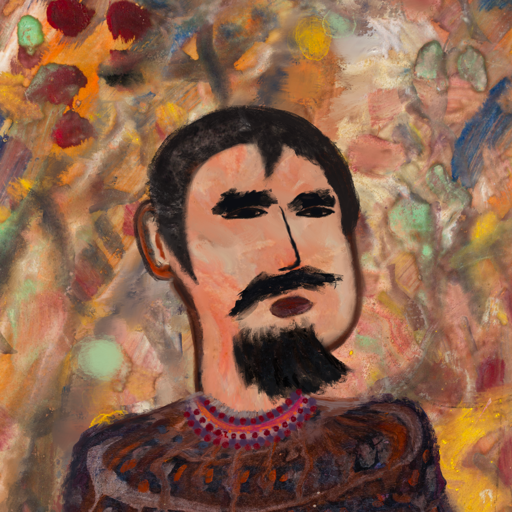
Background: Mother_And_Son_Mother, Head And Neck Side: Roy_Bahadur, Face Side: Mosgoul, Bust: Hypocrite, Hair Side: Roy_Bahadur, Head Accessory: Blank, Second Necklace: Blank, Necklace: Roy_Bahadur, Baby: Blank